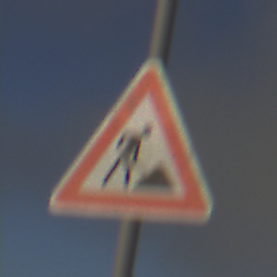
Verkehrszeichen: Arbeitsstelle
Umgebung: Outdoor, Nature
Tageszeit: SunriseSunset
Wetter: PartlyCloudy
Licht: Natural
Jahreszeit: NotSpecified
Kontrast: HighContrast